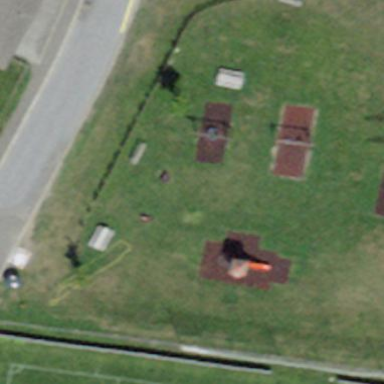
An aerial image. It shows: Playground area for leisure land.